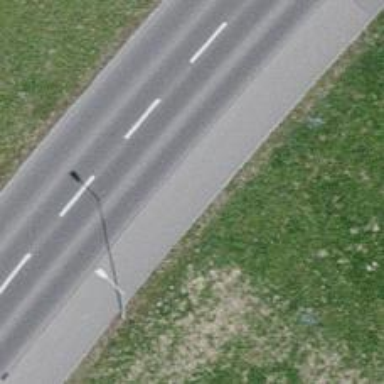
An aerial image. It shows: Cycleway.